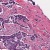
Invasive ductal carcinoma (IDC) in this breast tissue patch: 1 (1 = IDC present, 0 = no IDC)